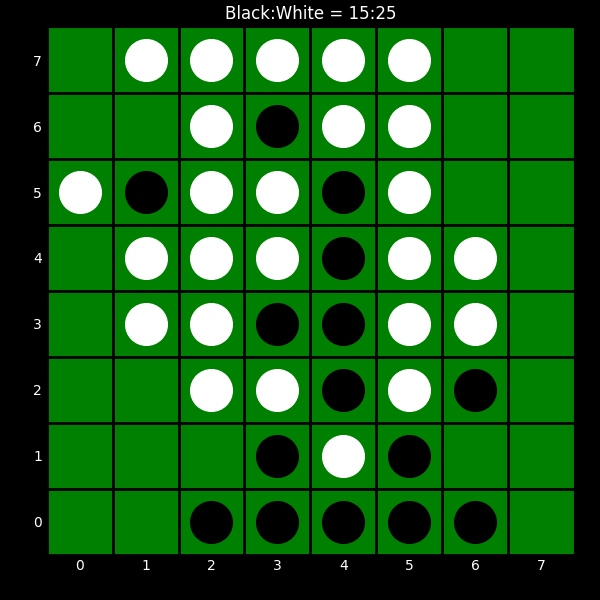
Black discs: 15
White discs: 25